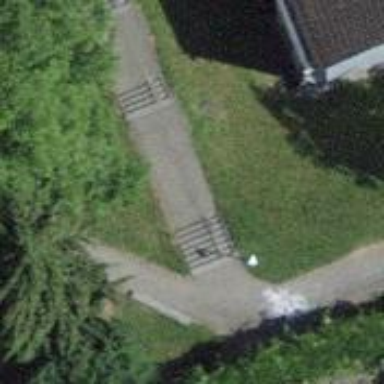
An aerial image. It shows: Set of steps on the road.